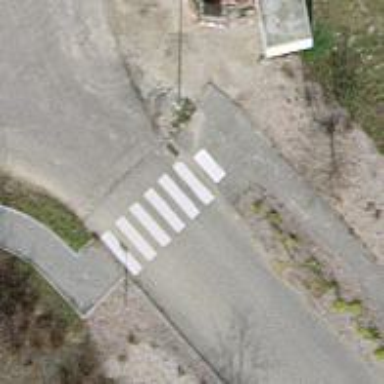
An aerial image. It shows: Marked road crossing.